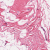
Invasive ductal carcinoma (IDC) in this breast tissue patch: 0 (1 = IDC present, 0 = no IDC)